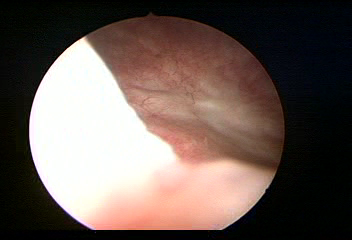
Modality: WLC
Class: Normal mucosa
Bladder cancer association: No